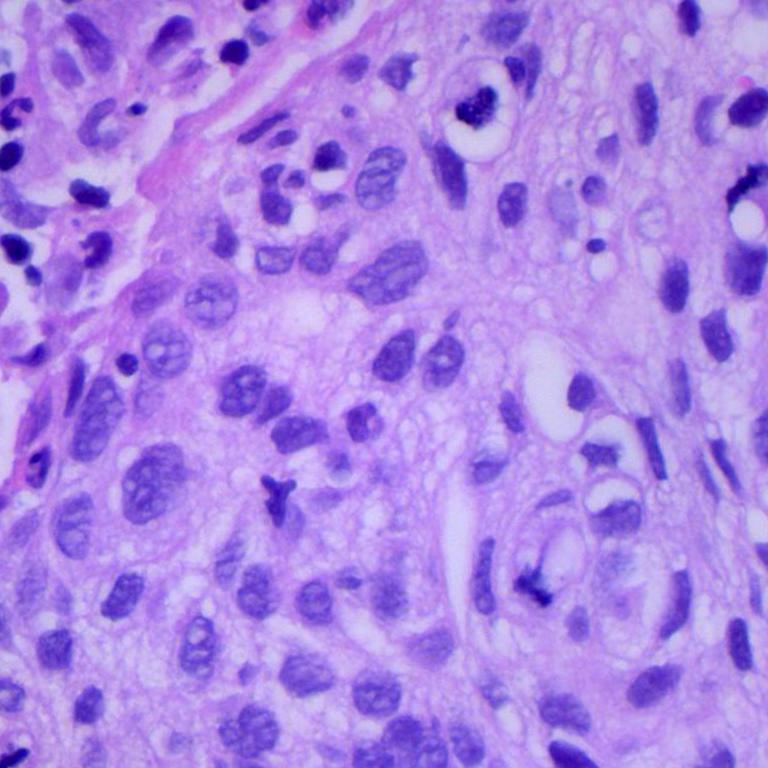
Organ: lung
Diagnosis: squamous carcinomas